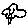
Label: flower